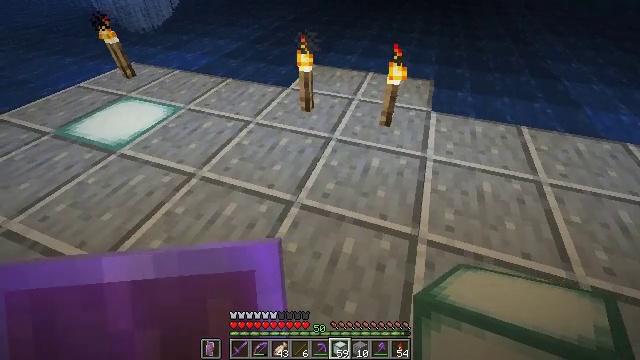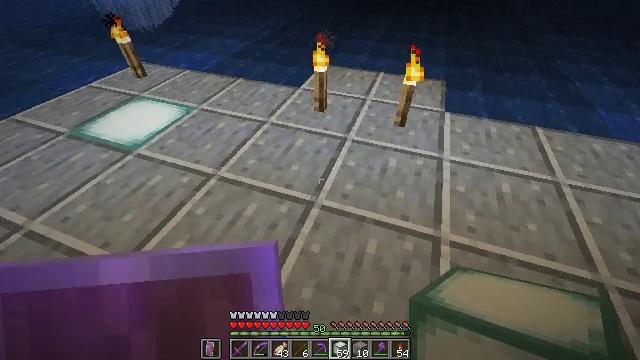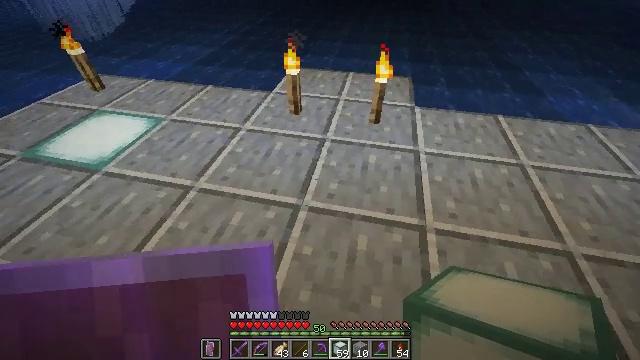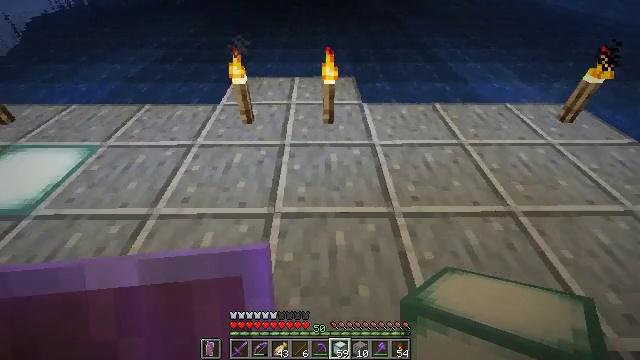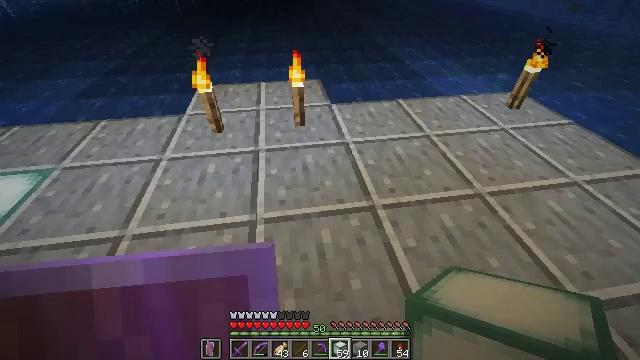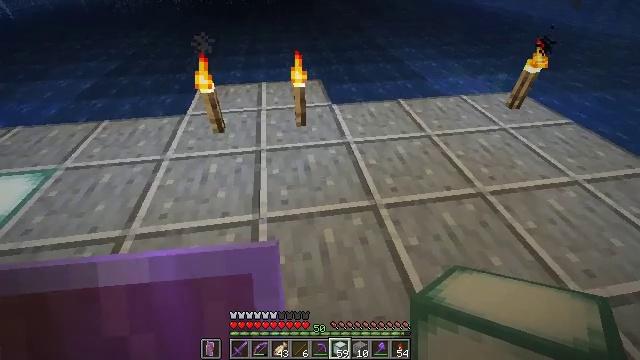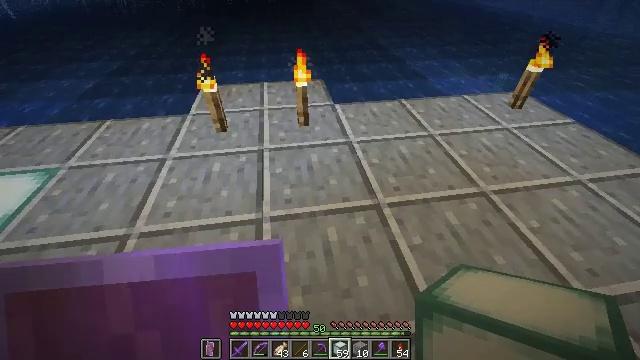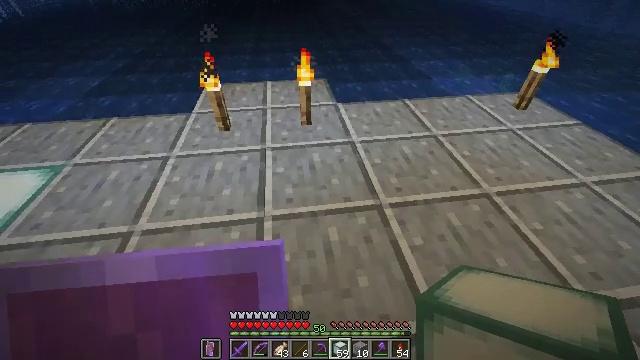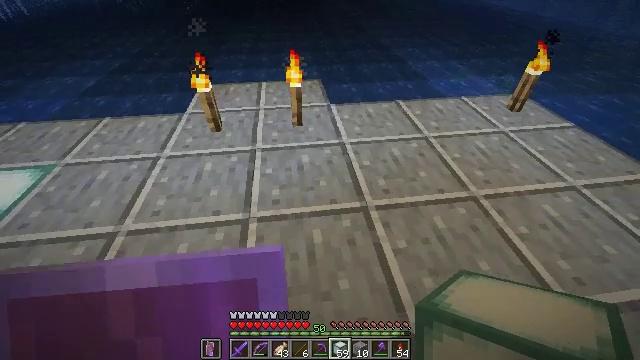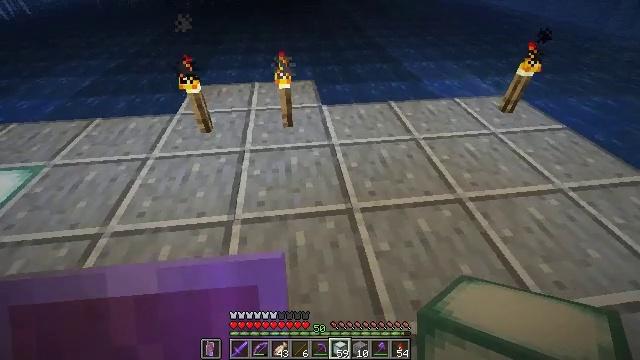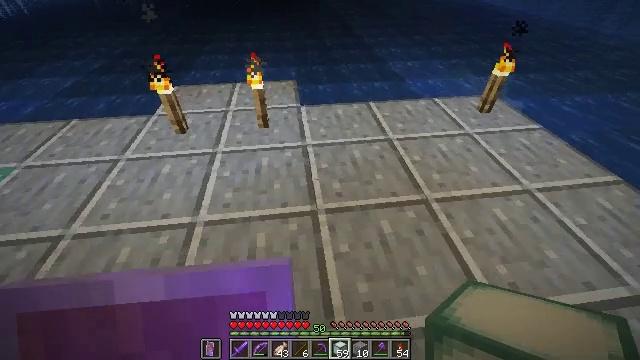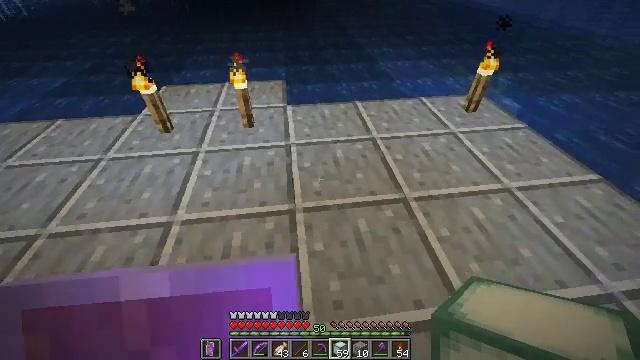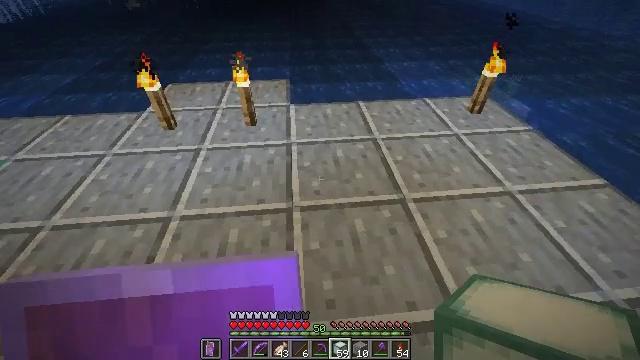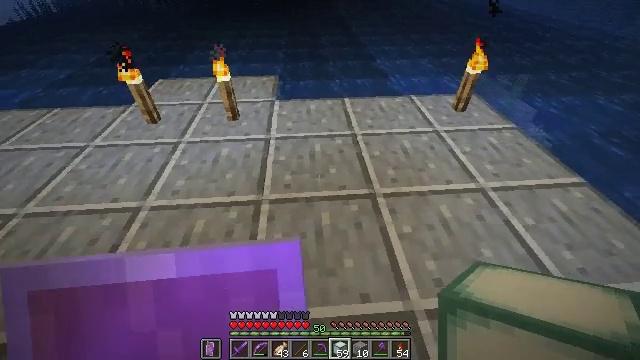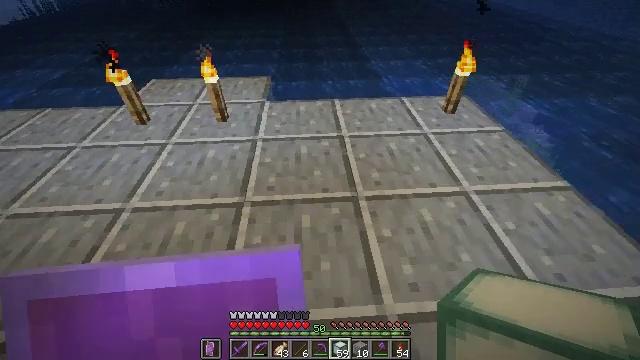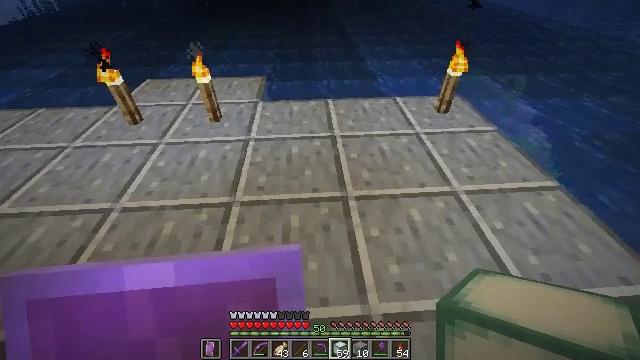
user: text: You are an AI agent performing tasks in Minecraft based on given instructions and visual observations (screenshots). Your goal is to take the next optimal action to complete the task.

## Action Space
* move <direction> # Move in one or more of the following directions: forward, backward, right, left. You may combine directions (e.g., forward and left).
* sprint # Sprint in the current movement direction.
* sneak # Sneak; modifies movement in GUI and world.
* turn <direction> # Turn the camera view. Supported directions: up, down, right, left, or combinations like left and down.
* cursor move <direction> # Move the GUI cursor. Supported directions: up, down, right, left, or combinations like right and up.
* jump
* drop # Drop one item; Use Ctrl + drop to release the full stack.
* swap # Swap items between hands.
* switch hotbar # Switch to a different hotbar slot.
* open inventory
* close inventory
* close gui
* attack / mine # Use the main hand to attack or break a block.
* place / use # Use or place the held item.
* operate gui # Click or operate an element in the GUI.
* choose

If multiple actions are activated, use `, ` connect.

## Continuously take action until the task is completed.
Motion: motion action
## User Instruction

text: Attack the polished andesite to gather it.
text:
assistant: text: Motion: move left
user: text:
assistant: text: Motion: turn right
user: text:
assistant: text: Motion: turn right and up
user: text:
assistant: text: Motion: turn right
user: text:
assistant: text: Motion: no_op
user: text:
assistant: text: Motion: no_op
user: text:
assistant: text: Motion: move right
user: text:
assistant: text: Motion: move right
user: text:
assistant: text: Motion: move right
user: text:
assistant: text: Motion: move right
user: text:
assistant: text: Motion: move right
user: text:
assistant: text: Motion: move right, turn left
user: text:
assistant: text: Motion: move right, turn left
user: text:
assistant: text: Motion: move right
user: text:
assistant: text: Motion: no_op
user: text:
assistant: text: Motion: sneak
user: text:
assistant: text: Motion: sneak, turn right
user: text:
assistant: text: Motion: sneak, turn right
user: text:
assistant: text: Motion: sneak, turn right
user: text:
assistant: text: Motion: move forward, sneak
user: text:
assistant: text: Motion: move forward, sneak
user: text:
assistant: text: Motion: move forward, sneak
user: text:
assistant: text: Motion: move forward, sneak
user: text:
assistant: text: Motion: move forward, sneak
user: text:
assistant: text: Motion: move forward, sneak
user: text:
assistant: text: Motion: move forward, sneak
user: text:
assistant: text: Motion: move forward, sneak
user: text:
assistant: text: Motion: move forward, sneak
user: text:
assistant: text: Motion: move forward, sneak, turn left
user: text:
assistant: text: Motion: move forward, sneak